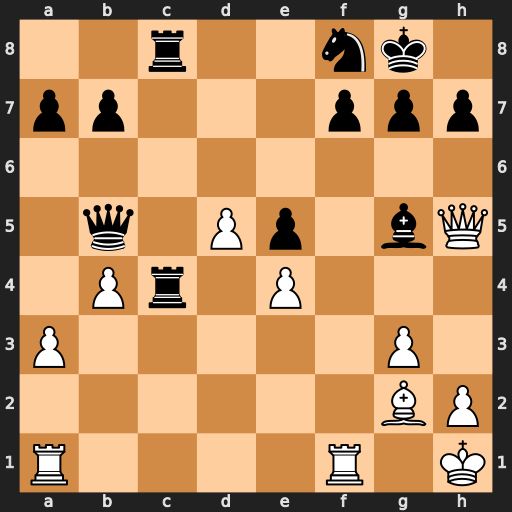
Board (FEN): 2r2nk1/pp3ppp/8/1q1Pp1bQ/1Pr1P3/P5P1/6BP/R4R1K
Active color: w
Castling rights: -
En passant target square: -
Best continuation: Qxf7+ Kh8 Qxf8+ Rxf8 Rxf8#